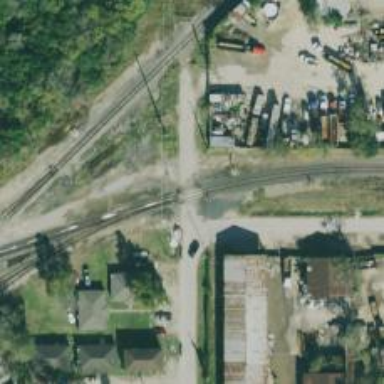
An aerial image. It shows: Level crossing along the railway.